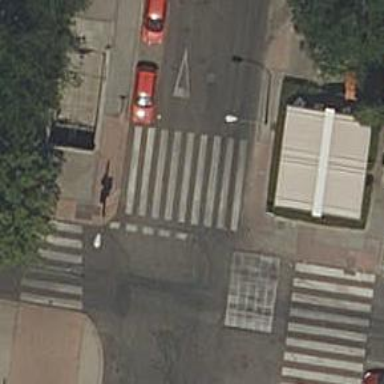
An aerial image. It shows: Uncontrolled crossing on the road.